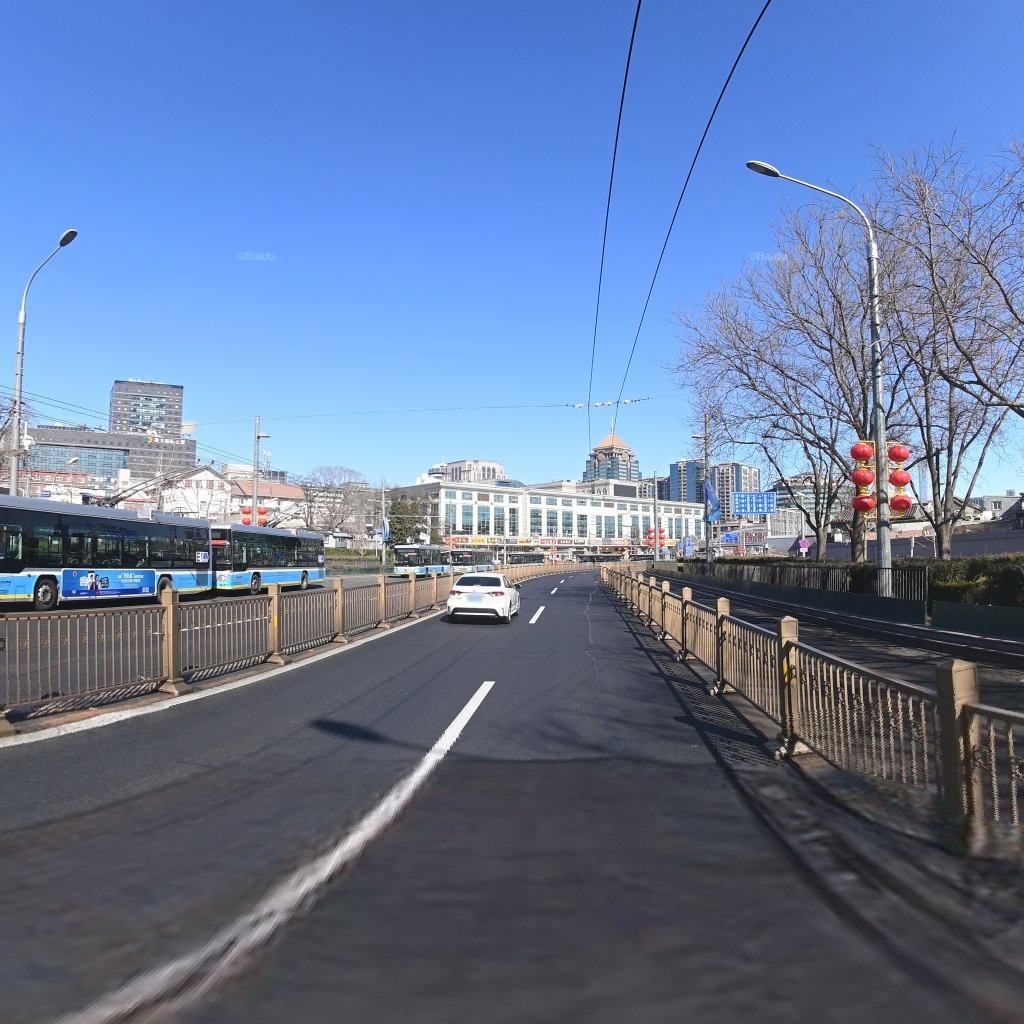
Region: Dongcheng
Road damage annotations: longitudinal patch